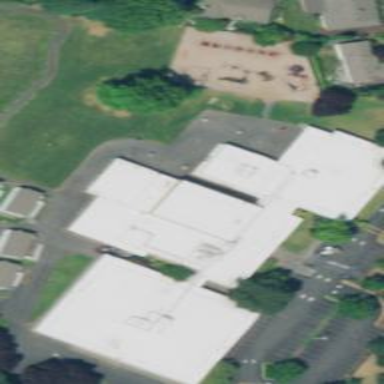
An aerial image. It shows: School building.